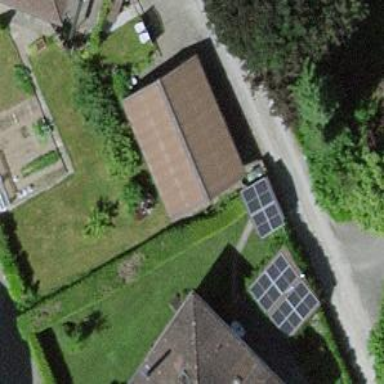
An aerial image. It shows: Shed.